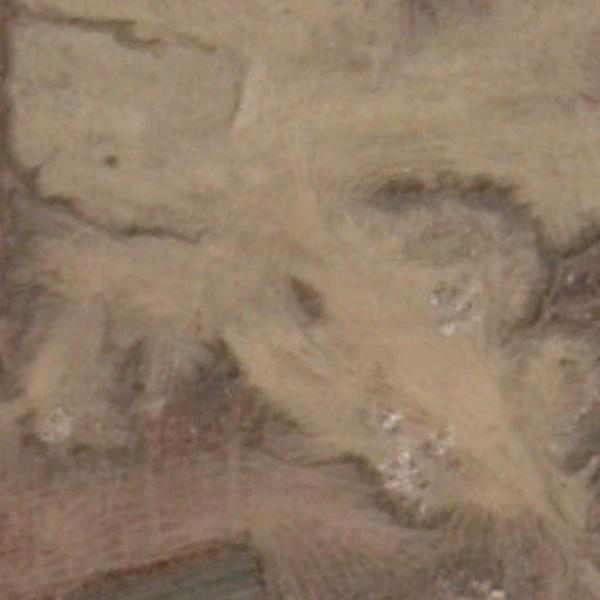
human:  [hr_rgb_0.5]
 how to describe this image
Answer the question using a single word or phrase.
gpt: bare land